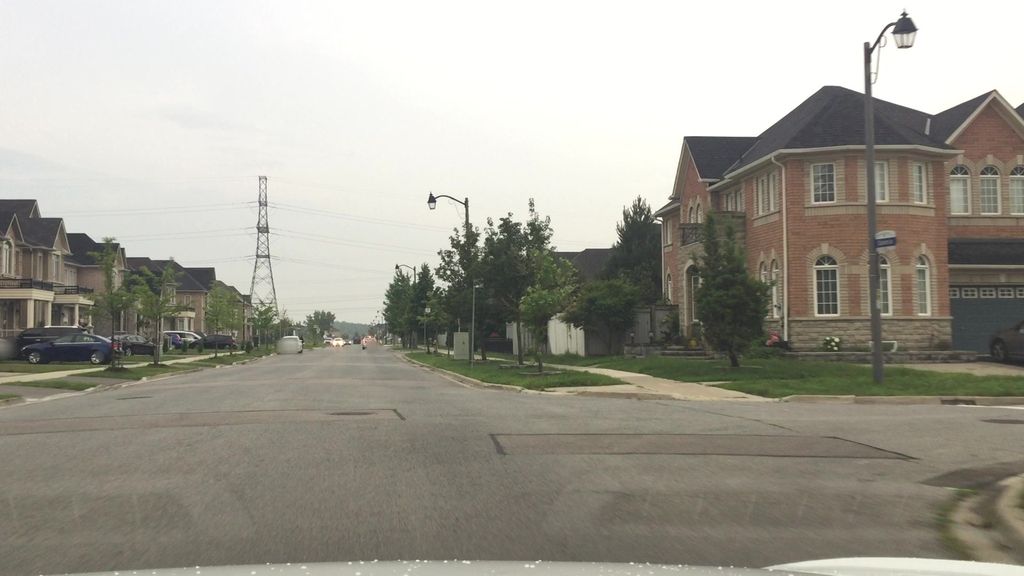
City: toronto